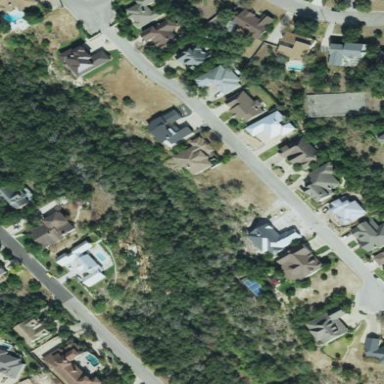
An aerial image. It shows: Single-family residential area within subdivision.